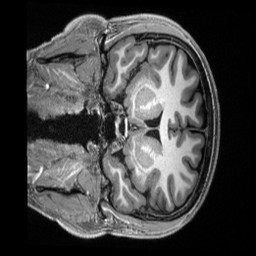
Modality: T1w
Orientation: coronal
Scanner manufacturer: siemens
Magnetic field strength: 3 T
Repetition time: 2.5 s
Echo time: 0.00231 s